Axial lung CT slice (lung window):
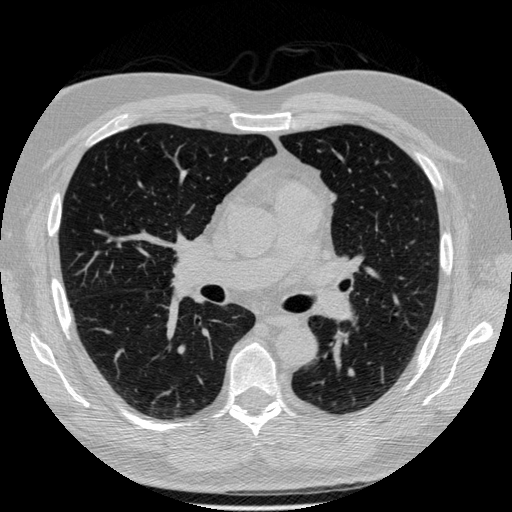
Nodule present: no